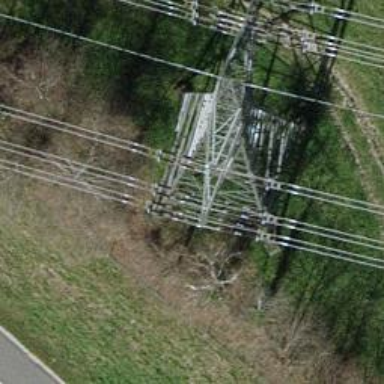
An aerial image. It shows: Power line in the image.